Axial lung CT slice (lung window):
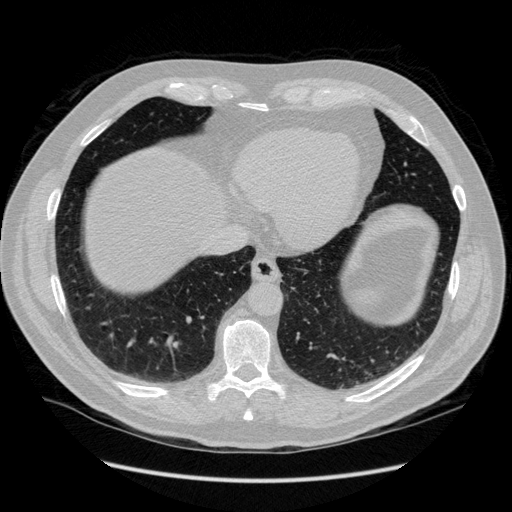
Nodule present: no